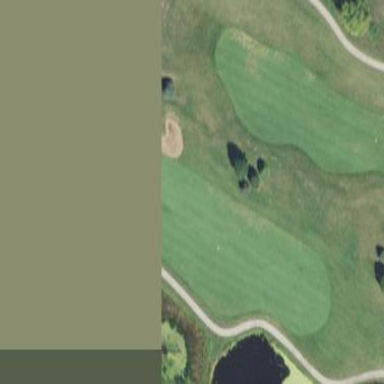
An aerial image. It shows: Golf fairway surrounded by grass.